Question: I have some code which draws a line along the x, y and z axes. My problem is that these lines are being clipped so that they are invisible near the origin:

This sounds like a far clipping plane issue, but I gave zFar=50 to gluPerspective, which should be plenty. Making it even larger doesn't seem to help. What else could be causing the clipping?
Here is my code:
'''
import static org.lwjgl.opengl.GL11.*;
import org.lwjgl.opengl.*;
import org.lwjgl.util.glu.GLU;
public class Test {
static int width = 300, height = 200;
public static void main(String[] _) throws Exception {
Display.setDisplayMode(new DisplayMode(width, height));
Display.create();
glClear(GL_COLOR_BUFFER_BIT);
// projection matrix
glMatrixMode(GL_PROJECTION_MATRIX);
glLoadIdentity();
GLU.gluPerspective(50, width / (float) height, .1f, 50);
// modelview matrix
glMatrixMode(GL_MODELVIEW);
glLoadIdentity();
GLU.gluLookAt(
.8f, .8f, .8f,
0, 0, 0,
0, 1, 0);
// draw a line for each axis
glBegin(GL_LINES);
// x axis in red
glColor3f(1, 0, 0);
glVertex3i(0, 0, 0);
glVertex3i(10, 0, 0);
// y axis in green
glColor3f(0, 1, 0);
glVertex3i(0, 0, 0);
glVertex3i(0, 10, 0);
// z axis in blue
glColor3f(0, 0, 1);
glVertex3i(0, 0, 0);
glVertex3i(0, 0, 10);
glEnd();
Display.update();
// wait for a close event
while (!Display.isCloseRequested()) {
Thread.sleep(20);
Display.processMessages();
}
Display.destroy();
}
}
'''
- Removing 'glLoadIdentity();' after 'glMatrixMode(GL_MODELVIEW);' gives the desired result, but I don't understand why. Isn't the default modelview matrix the identity matrix?
- I wrote a C version of the same code and it works as desired. Why the difference?
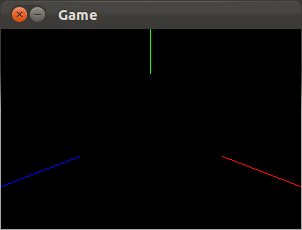
Answer: Indeed, after testing it, it turns out that 'glMatrixMode(GL_PROJECTION_MATRIX);' should be 'glMatrixMode(GL_PROJECTION);' instead.
So it seems that the modelview was active by default and 'glLoadIdentity()' cleared the results of 'GLU.gluPerspective(50, width / (float) height, .1f, 50);'
edit: Btw. in case you wonder what 'GL_PROJECTION_MATRIX' is for, it's to retrieve the current matrix from the top of the matrix stack with 'glGetFloatv(GL_PROJECTION_MATRIX,output);' or 'glGetDoublev(GL_PROJECTION_MATRIX,output);'